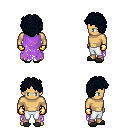
a pixel art fantasy rpg character, male body template, human, tanned skin, maroon tattered cape, white pants, raven curly afro hairstyle, gold gloves, gray slippers, four views (front, back, left, right), 2x2 character sprite sheet, small pixel art, hard edges, no anti-aliasing